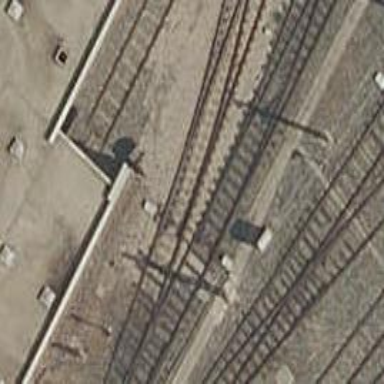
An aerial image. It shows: Railway switch.